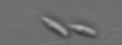
Label: Dinobryon